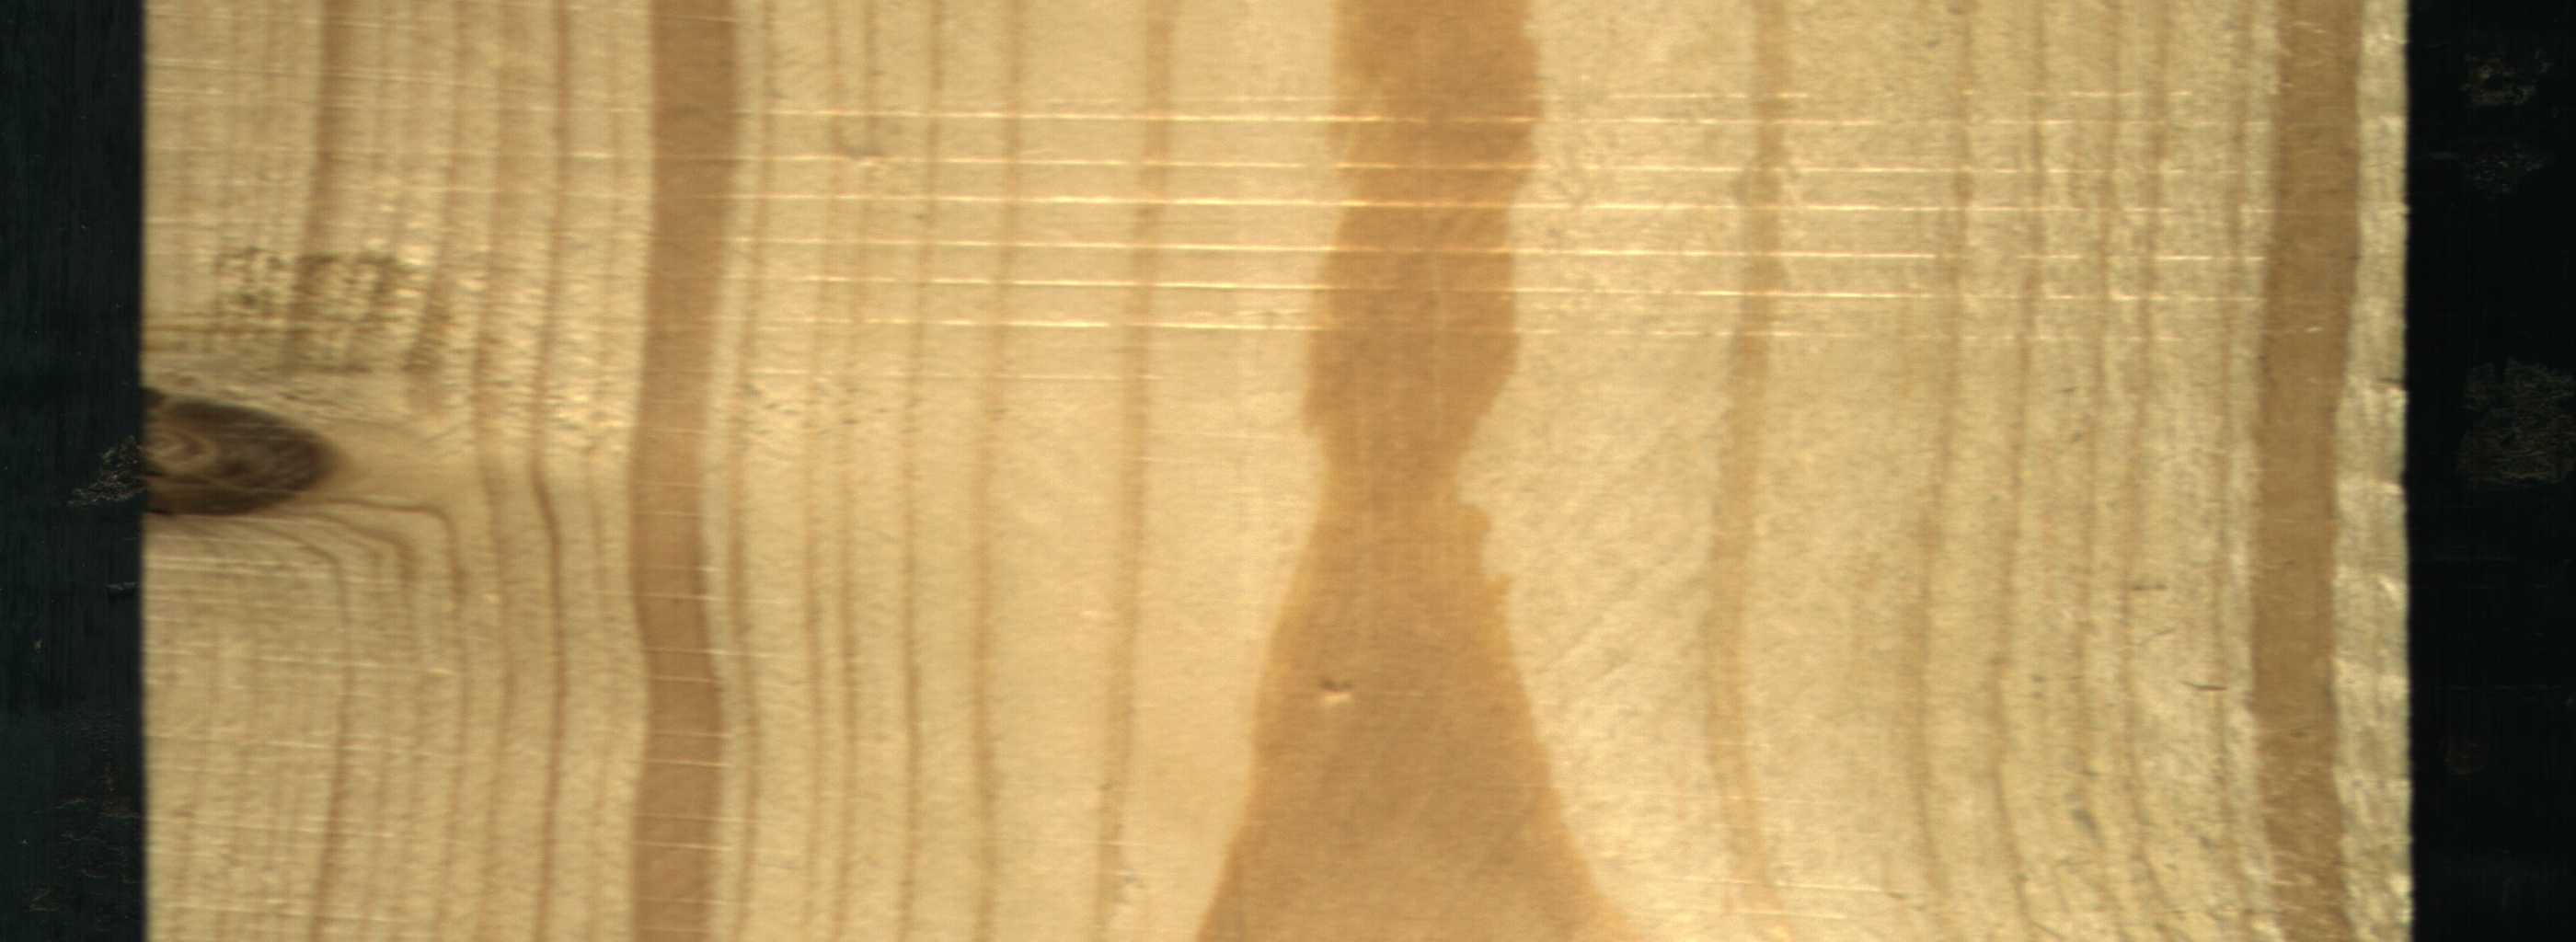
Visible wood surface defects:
Quartzity
Quartzity
Dead_Knot